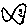
Label: fish